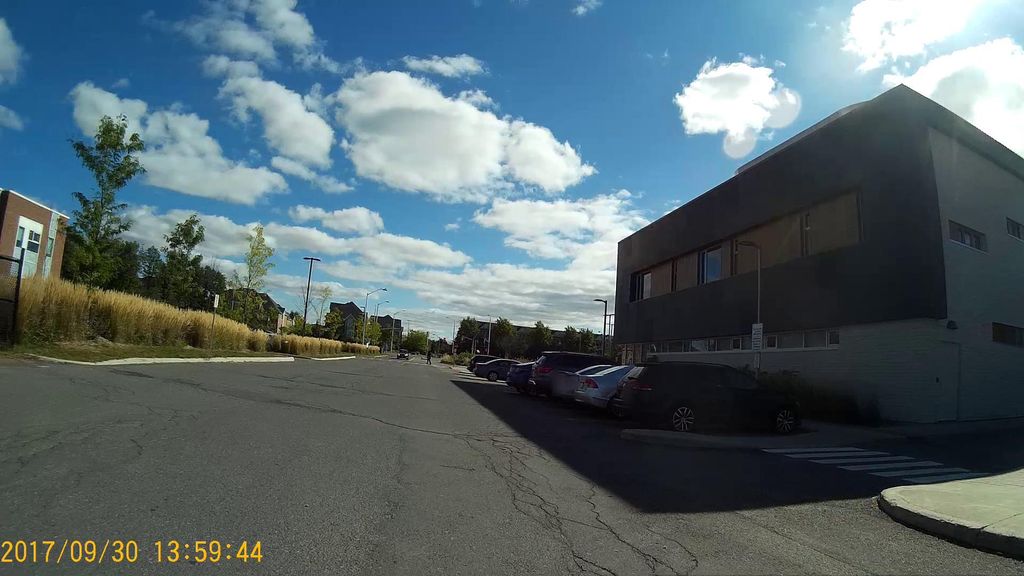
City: ottawa-gatineau